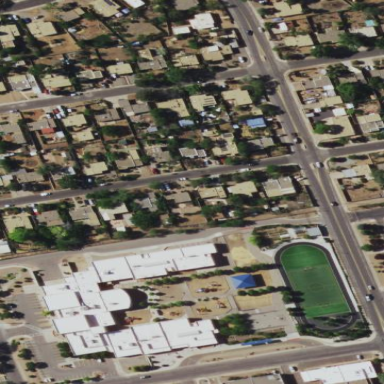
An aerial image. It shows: School.